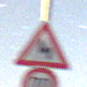
Verkehrszeichen: DoppelkurveZunaechstLinks
Zusatzzeichen unten: Geschwindigkeit70
Umgebung: Outdoor, Nature
Tageszeit: Night
Wetter: Clear
Licht: Natural
Jahreszeit: NotSpecified
Kontrast: HighContrast